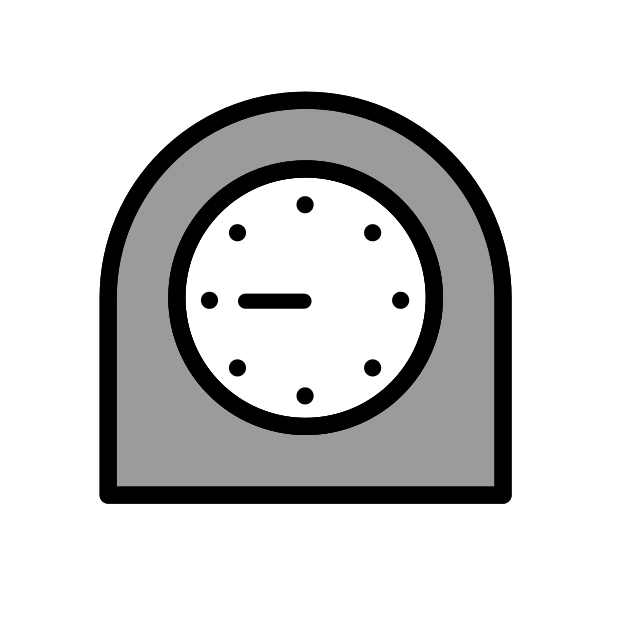
timer clock